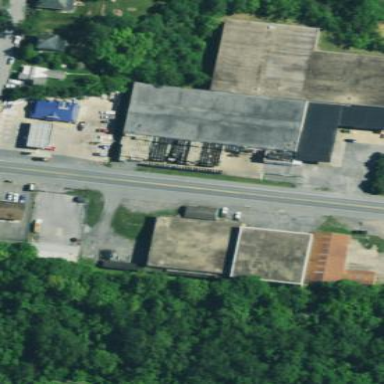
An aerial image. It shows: Commercial building.